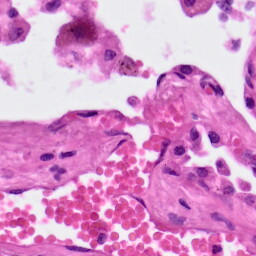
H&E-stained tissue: Lung